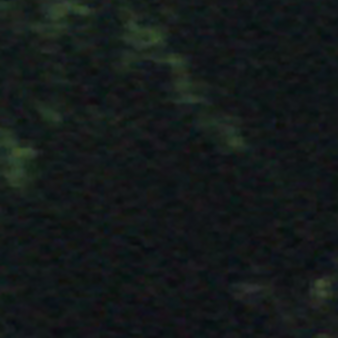
Label: other